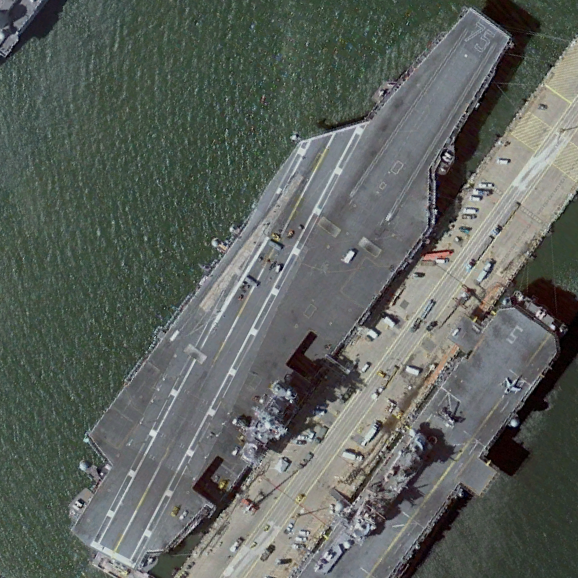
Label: aircraft_carrier